Platform: macOS
Application: Chrome
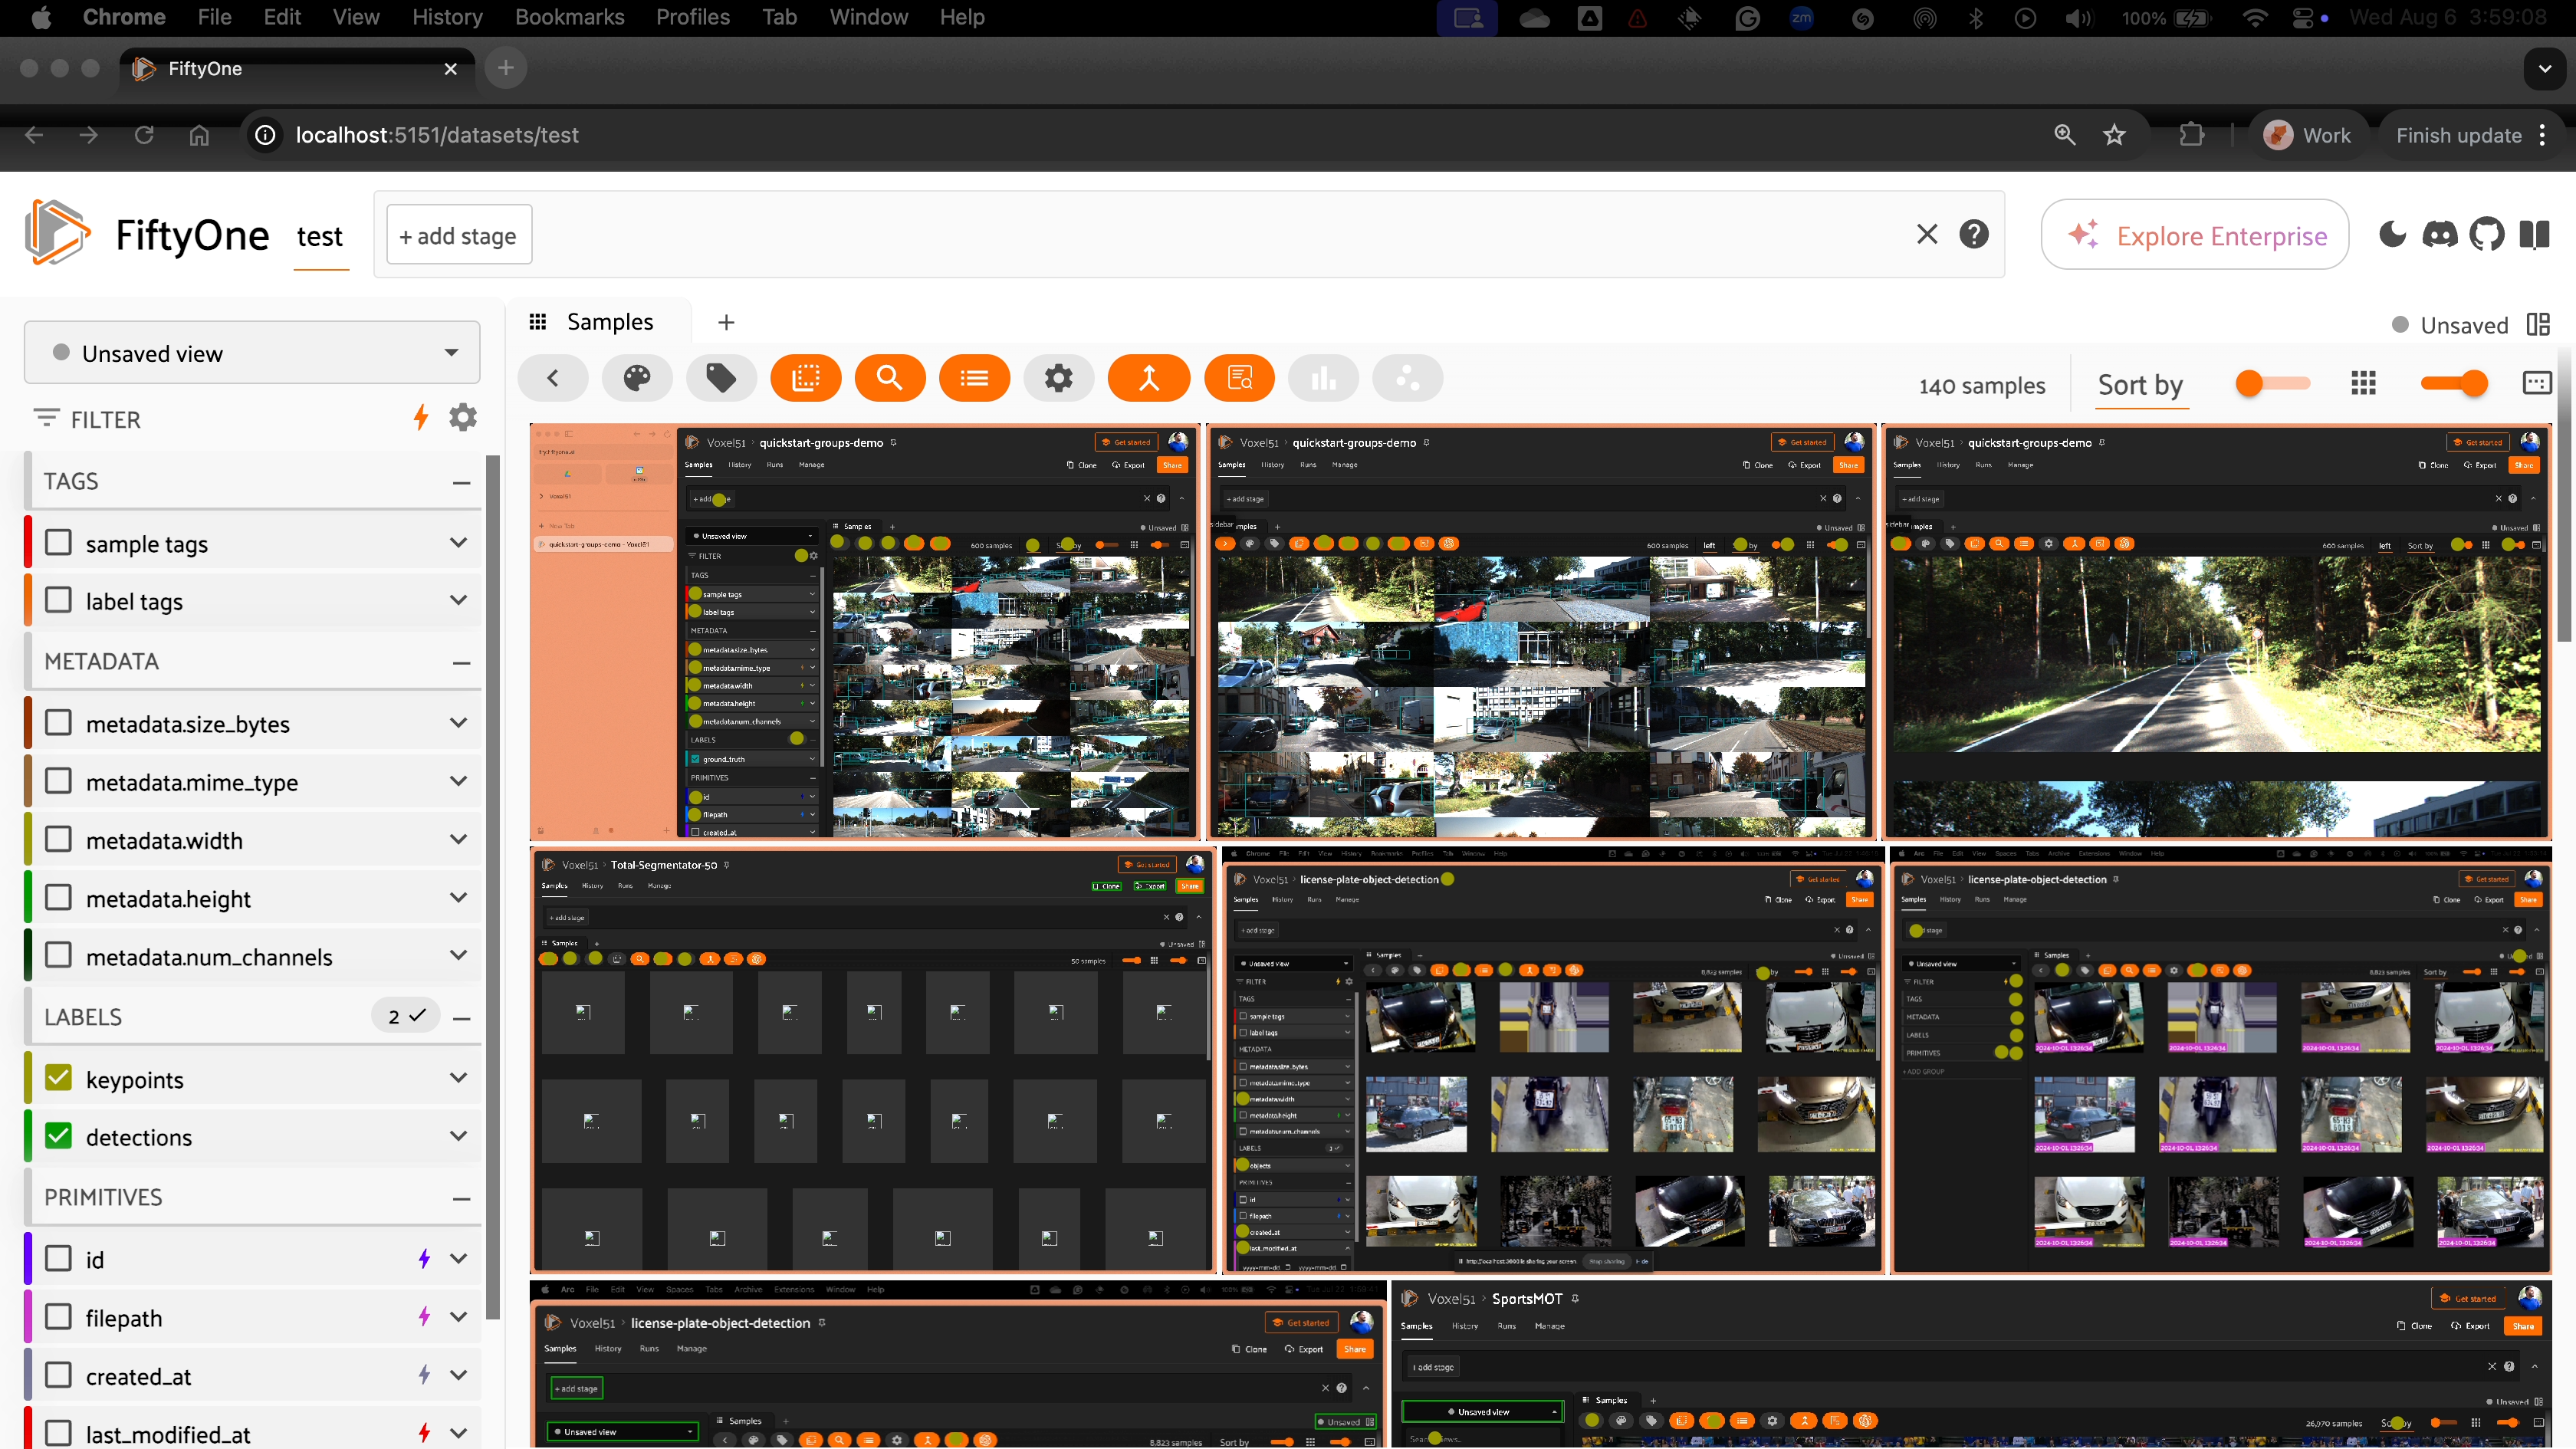
task_description: Minimize the labels group in the sidebar
action_type: click
element_info: Icon
steps_since_start: 1